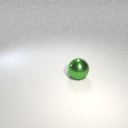
large green metal sphere